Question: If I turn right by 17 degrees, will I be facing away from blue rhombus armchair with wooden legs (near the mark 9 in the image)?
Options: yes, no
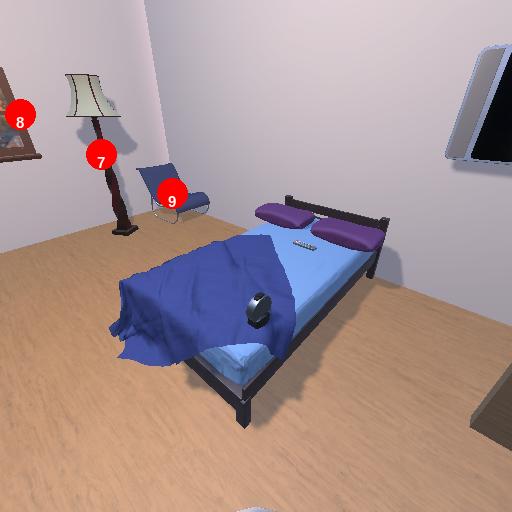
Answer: yes